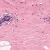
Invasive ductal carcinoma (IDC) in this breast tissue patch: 0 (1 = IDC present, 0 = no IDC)